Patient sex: M
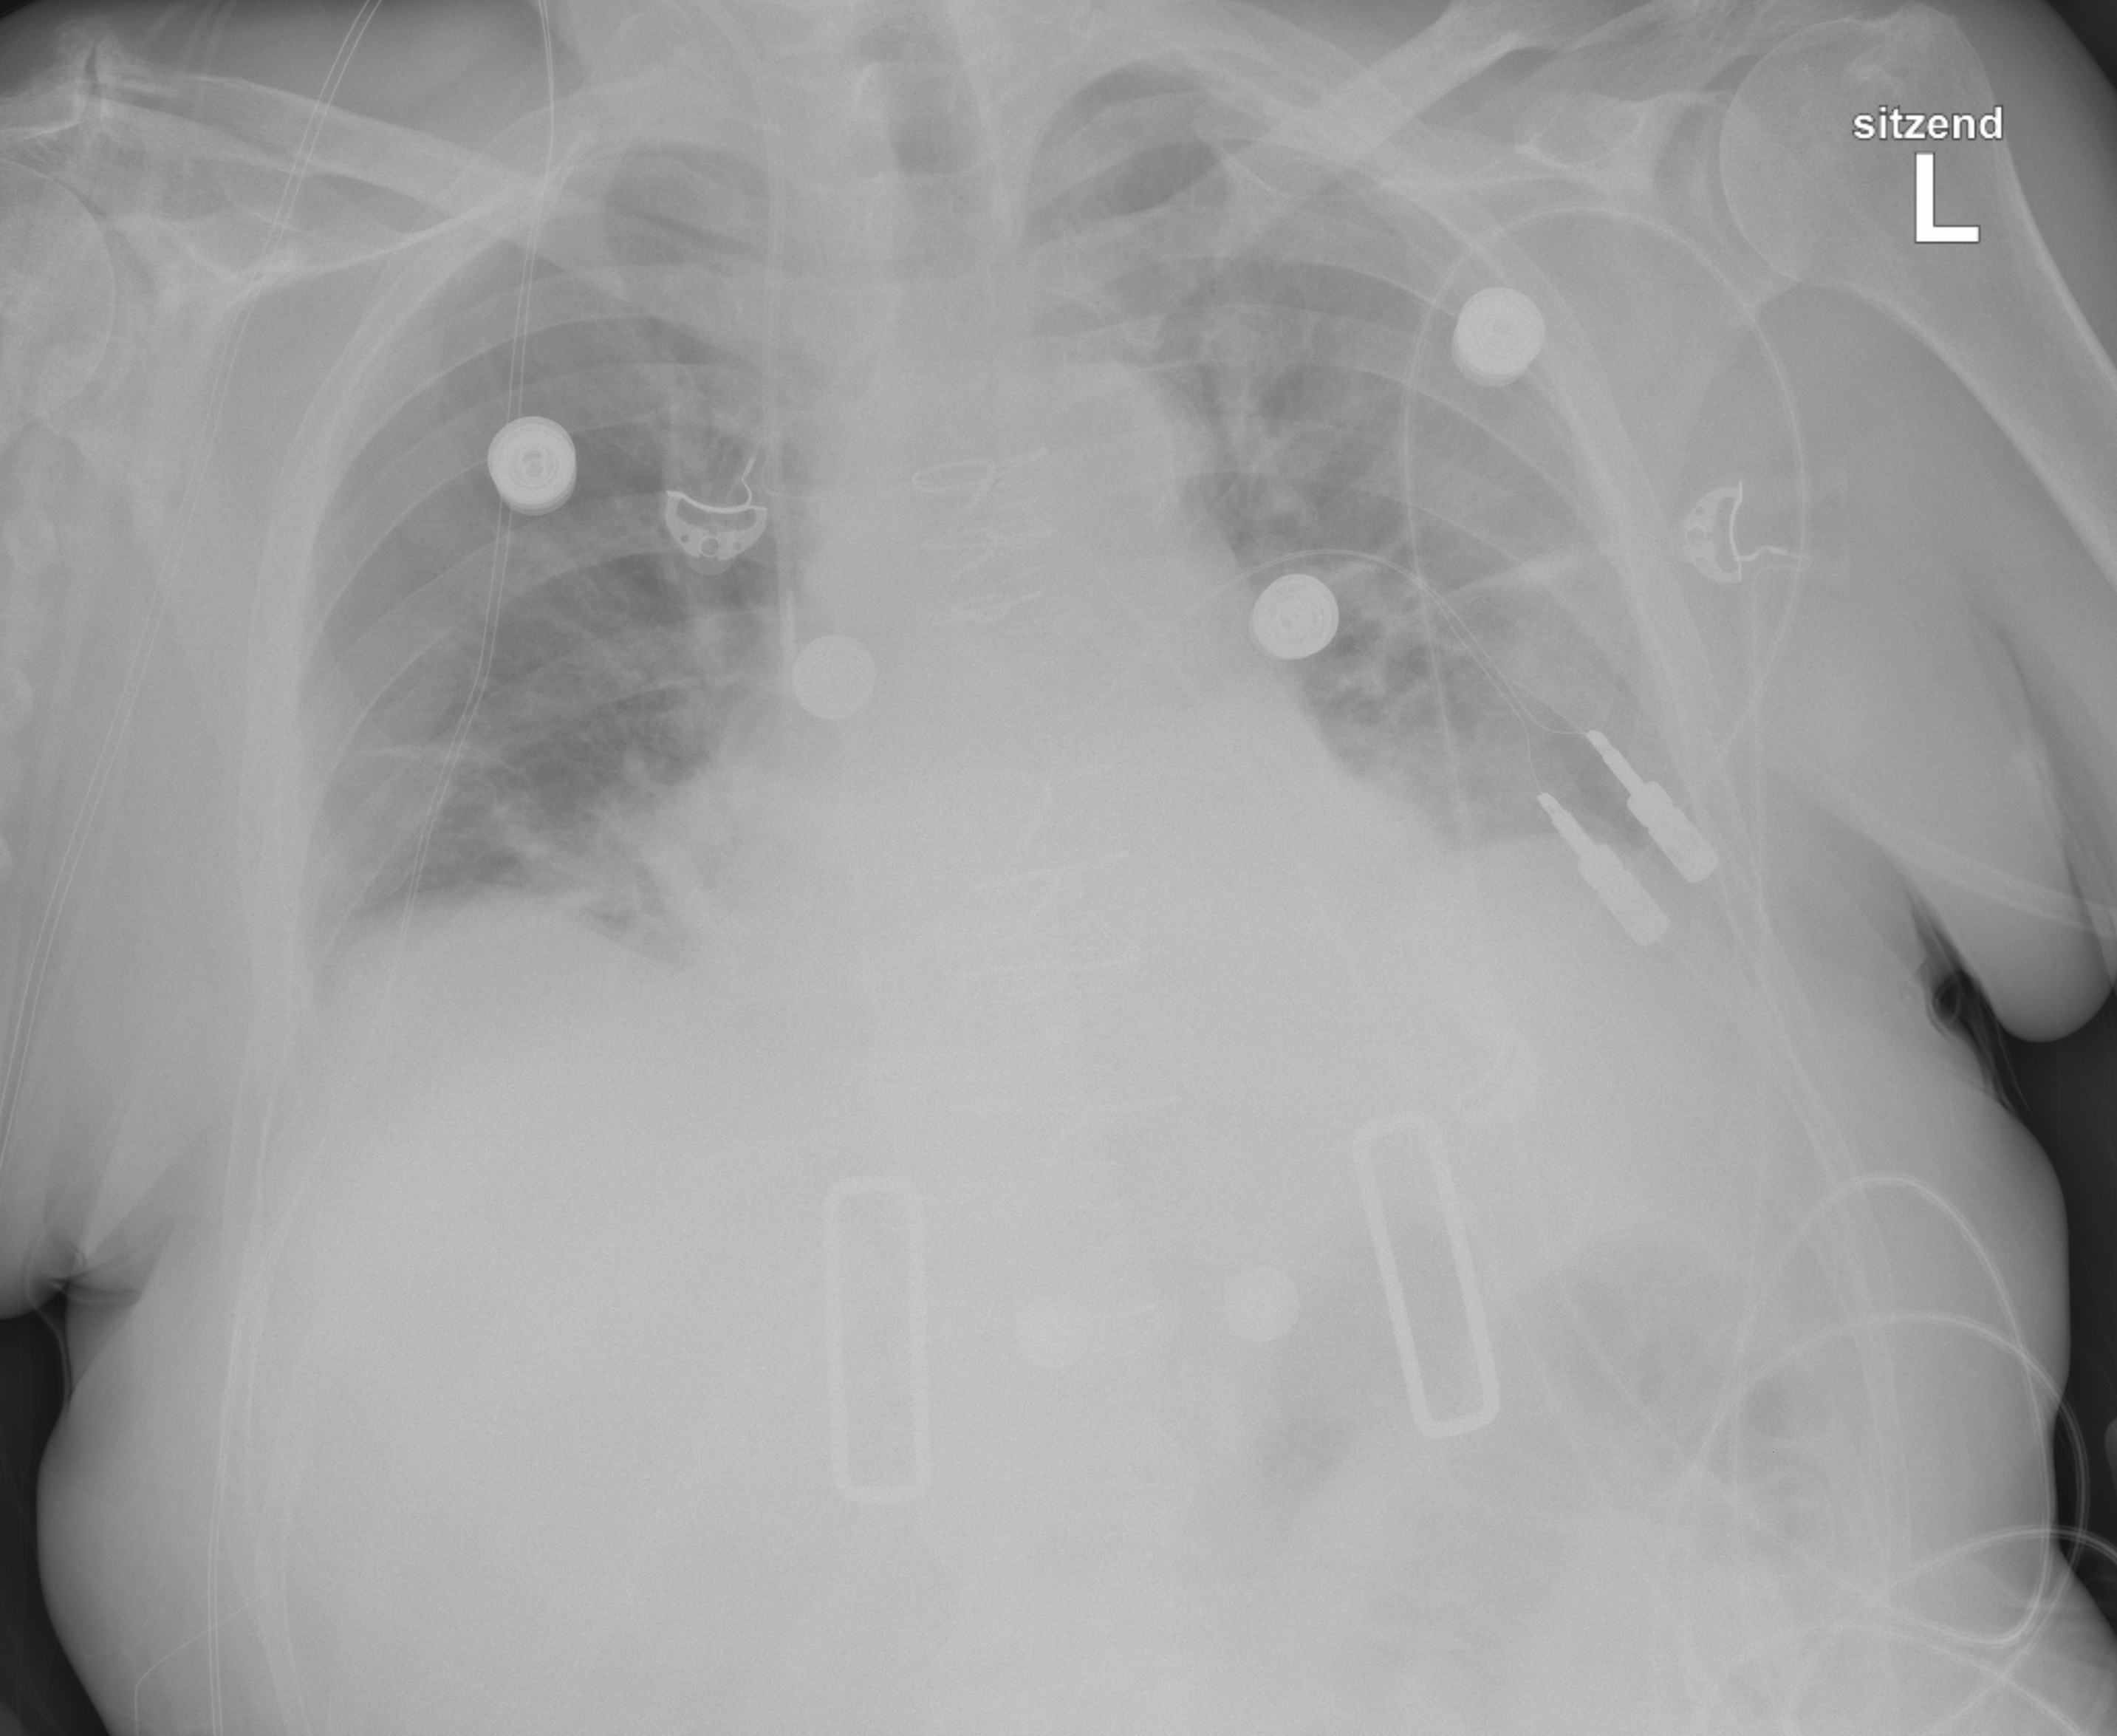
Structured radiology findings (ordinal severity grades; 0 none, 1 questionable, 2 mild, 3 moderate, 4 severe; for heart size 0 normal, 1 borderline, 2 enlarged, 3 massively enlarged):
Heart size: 1
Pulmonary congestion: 2
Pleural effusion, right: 0
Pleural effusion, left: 0
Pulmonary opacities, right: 0
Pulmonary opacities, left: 0
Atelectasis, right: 2
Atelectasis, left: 2